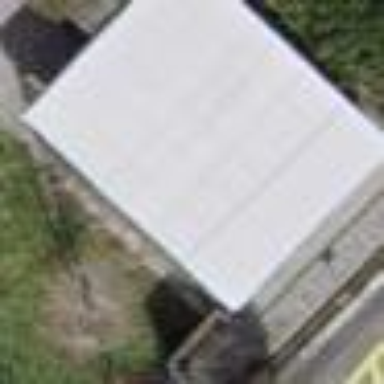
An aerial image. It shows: View of roof of building.